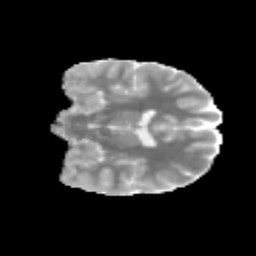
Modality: MD
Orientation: coronal
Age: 13
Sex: male
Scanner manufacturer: siemens
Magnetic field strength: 3 T
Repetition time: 3.8 s
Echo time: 0.07 s